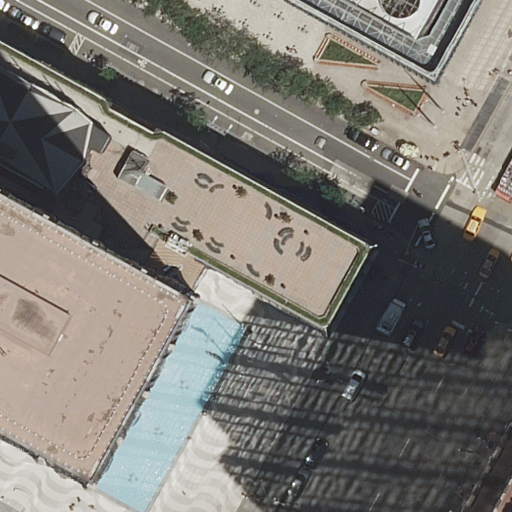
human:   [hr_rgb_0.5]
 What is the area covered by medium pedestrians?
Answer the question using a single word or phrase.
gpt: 0m2

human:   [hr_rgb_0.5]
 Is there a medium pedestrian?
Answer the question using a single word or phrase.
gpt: no

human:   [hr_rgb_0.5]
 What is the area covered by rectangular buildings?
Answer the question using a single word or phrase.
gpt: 261m2

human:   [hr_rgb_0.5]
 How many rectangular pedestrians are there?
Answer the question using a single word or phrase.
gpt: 1

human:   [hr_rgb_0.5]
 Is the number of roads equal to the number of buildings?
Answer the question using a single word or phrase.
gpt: no

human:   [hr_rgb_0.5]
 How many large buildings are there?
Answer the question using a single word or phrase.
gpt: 1

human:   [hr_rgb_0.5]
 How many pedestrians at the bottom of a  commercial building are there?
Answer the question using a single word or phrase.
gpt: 2

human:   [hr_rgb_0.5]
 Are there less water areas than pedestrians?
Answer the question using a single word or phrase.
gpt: yes

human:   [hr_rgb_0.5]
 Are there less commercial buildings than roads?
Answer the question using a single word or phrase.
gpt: yes

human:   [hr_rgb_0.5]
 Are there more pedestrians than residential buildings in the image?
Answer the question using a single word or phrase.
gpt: yes

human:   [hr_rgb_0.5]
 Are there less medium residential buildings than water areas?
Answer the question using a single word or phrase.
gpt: yes

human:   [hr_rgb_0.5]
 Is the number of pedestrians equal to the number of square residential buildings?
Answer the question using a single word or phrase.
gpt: no

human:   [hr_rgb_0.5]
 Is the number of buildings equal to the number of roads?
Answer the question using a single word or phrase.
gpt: no

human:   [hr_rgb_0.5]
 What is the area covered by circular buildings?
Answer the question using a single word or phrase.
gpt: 0m2

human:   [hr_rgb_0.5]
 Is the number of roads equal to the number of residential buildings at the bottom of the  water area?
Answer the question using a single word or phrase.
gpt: no

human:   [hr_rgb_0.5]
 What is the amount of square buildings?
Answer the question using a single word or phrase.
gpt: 0

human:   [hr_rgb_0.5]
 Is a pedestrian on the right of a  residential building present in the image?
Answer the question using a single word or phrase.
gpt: no

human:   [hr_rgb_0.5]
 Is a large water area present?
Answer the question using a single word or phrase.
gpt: yes

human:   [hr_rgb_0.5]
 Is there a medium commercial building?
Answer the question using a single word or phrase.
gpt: yes

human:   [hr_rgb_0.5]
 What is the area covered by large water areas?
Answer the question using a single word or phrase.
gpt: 582m2

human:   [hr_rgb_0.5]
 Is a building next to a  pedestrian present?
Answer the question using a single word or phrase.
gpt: yes

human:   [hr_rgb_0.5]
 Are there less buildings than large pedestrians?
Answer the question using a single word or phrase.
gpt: no

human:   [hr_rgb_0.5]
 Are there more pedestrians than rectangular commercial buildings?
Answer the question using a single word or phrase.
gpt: no

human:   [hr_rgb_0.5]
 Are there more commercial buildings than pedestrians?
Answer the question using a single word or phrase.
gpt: yes

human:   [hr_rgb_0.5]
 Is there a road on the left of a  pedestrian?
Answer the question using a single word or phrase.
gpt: no

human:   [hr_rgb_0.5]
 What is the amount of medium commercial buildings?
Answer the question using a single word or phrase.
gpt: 1

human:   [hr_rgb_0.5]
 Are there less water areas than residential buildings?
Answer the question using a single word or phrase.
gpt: no

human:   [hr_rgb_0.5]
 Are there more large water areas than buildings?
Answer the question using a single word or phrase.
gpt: no

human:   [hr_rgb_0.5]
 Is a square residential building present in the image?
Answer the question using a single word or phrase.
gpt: no

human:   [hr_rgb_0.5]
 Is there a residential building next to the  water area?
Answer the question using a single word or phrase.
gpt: no

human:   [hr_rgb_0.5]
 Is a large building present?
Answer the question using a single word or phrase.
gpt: yes

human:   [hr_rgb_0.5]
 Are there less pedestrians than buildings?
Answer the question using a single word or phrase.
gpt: yes

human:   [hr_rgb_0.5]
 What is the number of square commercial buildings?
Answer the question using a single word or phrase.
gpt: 0

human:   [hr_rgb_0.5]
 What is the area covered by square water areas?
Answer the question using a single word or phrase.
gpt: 0m2

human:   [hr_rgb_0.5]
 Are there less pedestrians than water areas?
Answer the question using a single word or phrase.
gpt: no

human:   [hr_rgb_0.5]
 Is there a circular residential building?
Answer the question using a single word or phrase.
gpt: no